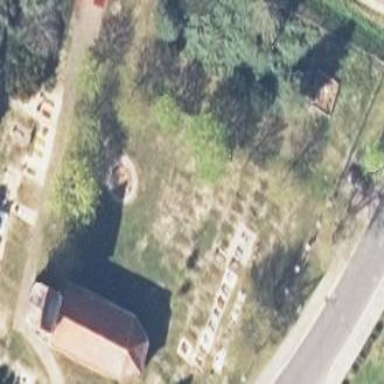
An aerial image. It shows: Grave yard.